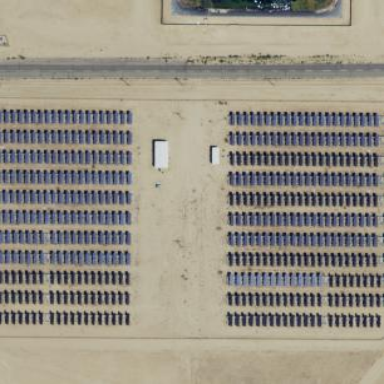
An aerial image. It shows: Solar power plant utilizing photovoltaic technology.